Question: I have this image:
And in Android I want to drag on the image and get the x and y. But only on the dark part (but a imageview/button is a rectangle). So a sort of round OnTouchListener.
How can I manage to do this?
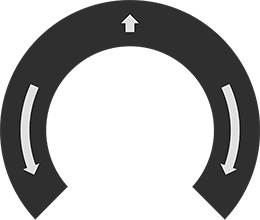
Answer: You able to do it by Get touched pixel color of ImageView.
'''
So, Step you need:
1. Get touched pixel color.
2. Compare touched pixel color with your image color . it is black.
'''
So, you able to touched position in your desire image view position or not.
Thanks